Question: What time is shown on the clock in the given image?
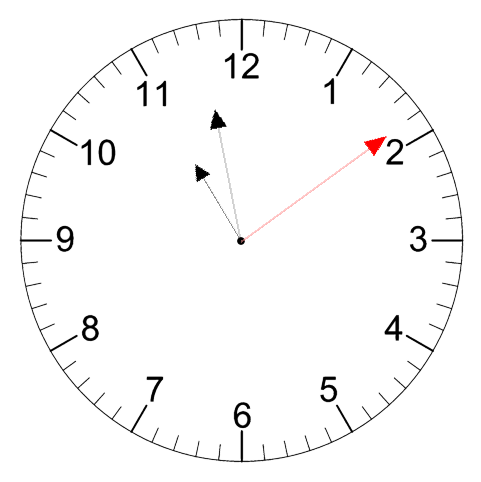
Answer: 10:58:09